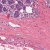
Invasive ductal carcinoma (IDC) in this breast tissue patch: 0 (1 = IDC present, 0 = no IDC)